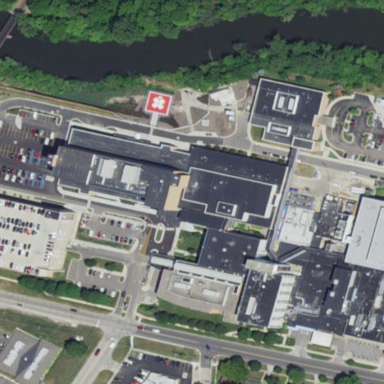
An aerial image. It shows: Healthcare facility identified as hospital.